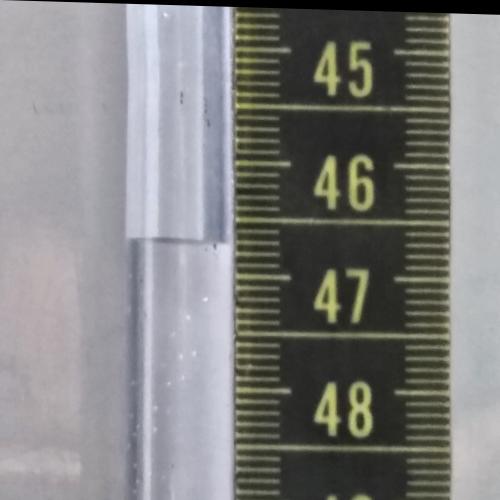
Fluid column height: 46.7 cm